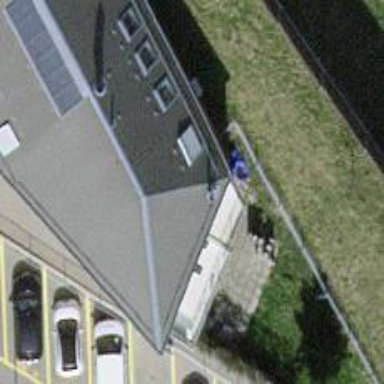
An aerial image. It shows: Kindergarten.